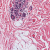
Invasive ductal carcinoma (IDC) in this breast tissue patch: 0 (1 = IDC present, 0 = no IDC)